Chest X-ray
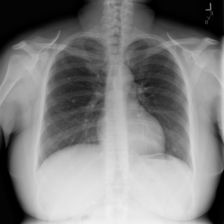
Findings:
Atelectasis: negative
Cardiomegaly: negative
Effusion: negative
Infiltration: negative
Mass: negative
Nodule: positive
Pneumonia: negative
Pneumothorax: negative
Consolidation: negative
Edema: negative
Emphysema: negative
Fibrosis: negative
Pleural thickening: negative
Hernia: negative